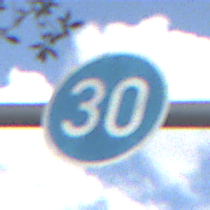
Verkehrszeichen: VorgeschriebeneMindestgeschwindigkeit
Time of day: Midday
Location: Outdoor (Nature)
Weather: PartlyCloudy
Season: NotSpecified
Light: Natural